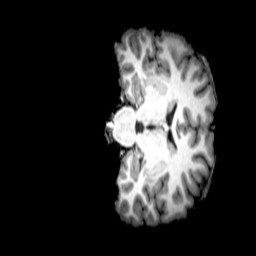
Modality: T1w
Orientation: coronal